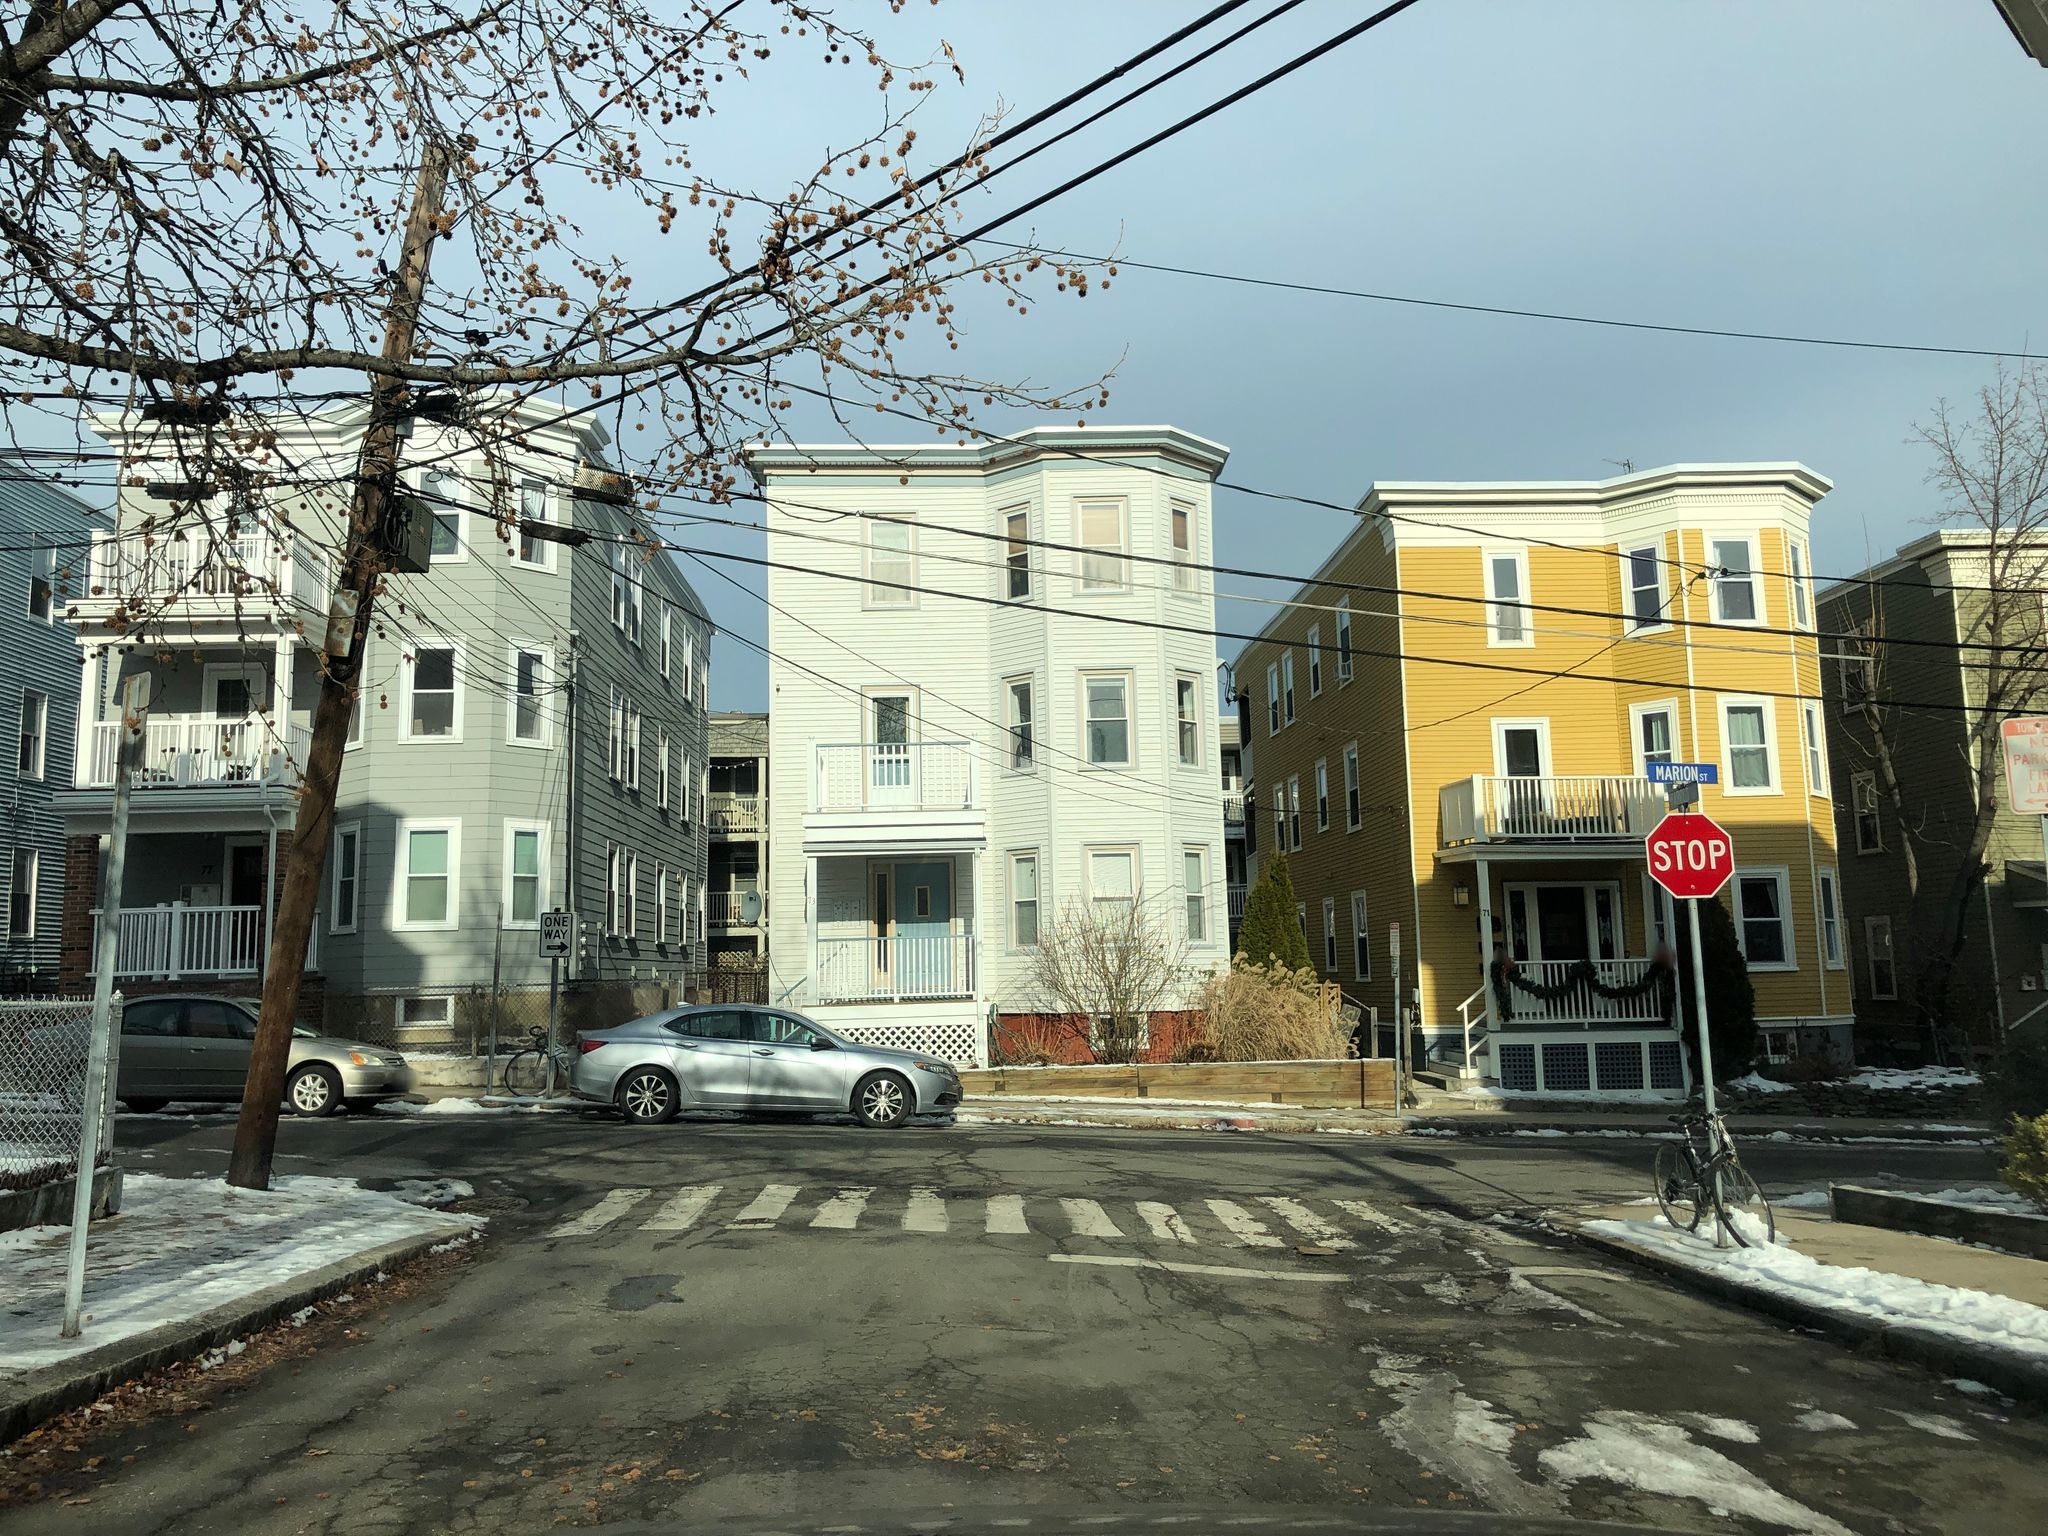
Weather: snowy
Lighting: day
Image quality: good
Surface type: driving surface
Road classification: residential
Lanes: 2
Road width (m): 12.2
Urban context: urban centre
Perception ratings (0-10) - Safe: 9.24, Lively: 7.89, Beautiful: 8.12, Boring: 3.7, Depressing: 2.08, Wealthy: 8